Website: bh-photo
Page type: customer-info-address
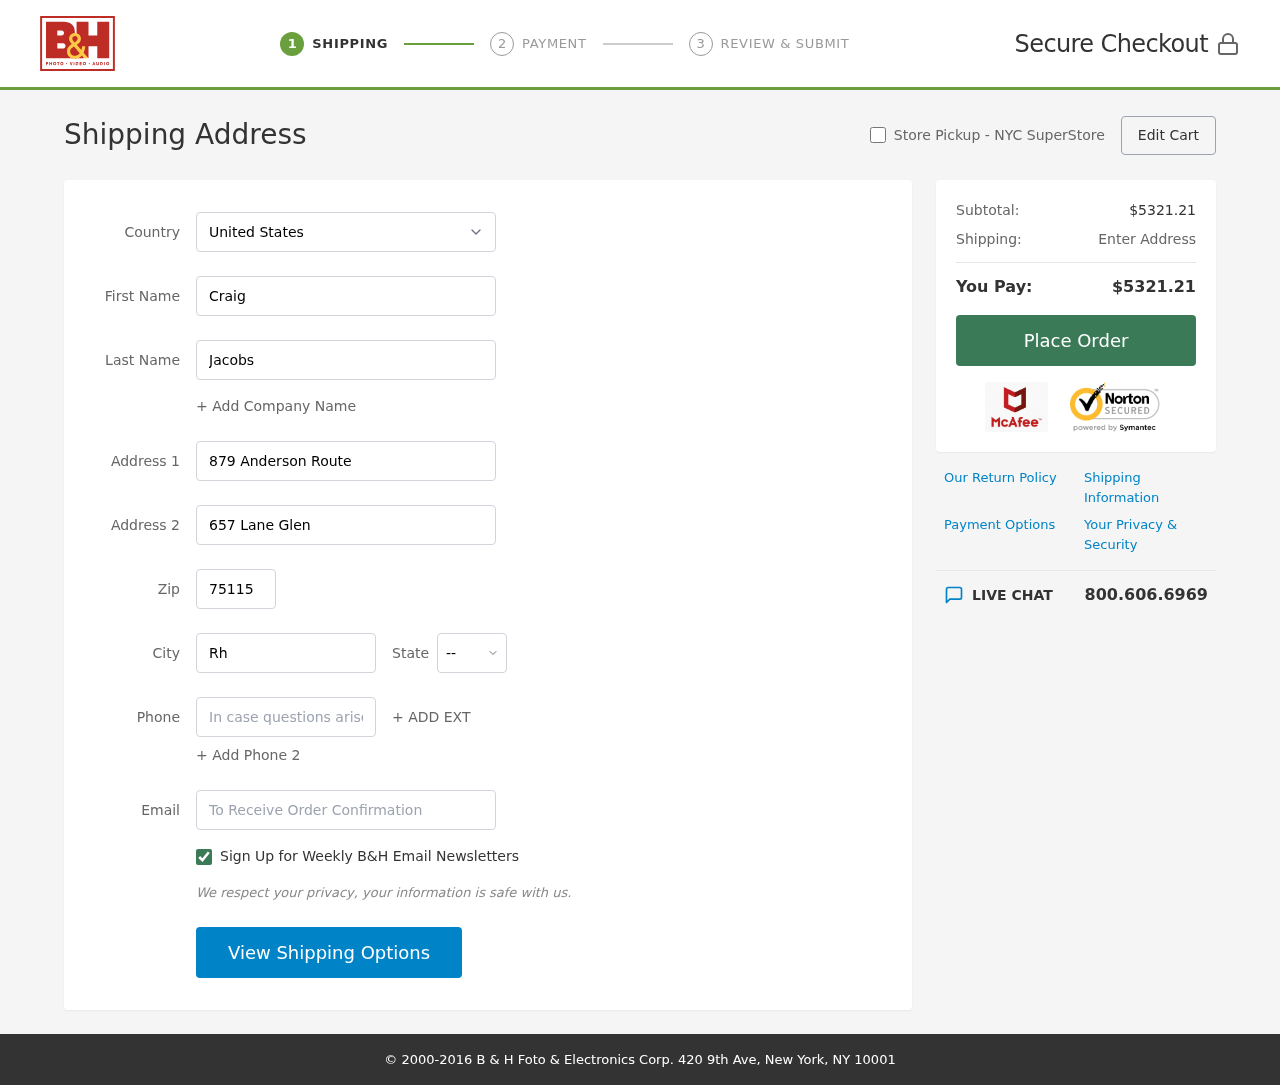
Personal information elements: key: PII_CITY
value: Rhondaland
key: PII_COUNTRY
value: United States
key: PII_EMAIL
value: craig.jacobs@hotmail.com
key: PII_FIRSTNAME
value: Craig
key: PII_LASTNAME
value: Jacobs
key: PII_PHONE
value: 4798442270
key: PII_POSTCODE
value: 75115
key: PII_STATE_ABBR
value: MS
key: PII_STREET
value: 879 Anderson Route
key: PII_STREET2
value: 657 Lane Glen
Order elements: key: ORDER_SUBTOTAL
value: $5321.21
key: ORDER_TOTAL
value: $5321.21